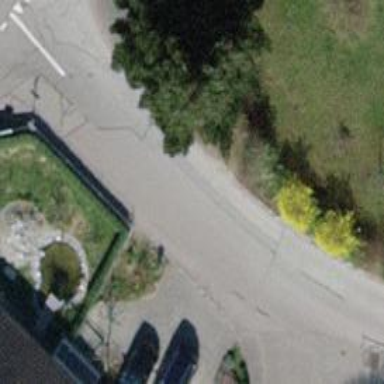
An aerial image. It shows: Residential road with asphalt surface.